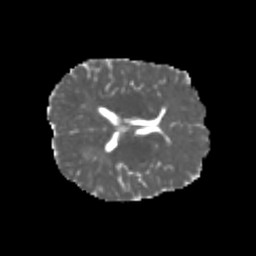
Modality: MD
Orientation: axial
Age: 20
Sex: male
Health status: healthy
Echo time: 0.074 s